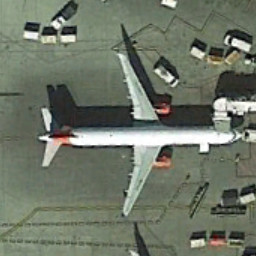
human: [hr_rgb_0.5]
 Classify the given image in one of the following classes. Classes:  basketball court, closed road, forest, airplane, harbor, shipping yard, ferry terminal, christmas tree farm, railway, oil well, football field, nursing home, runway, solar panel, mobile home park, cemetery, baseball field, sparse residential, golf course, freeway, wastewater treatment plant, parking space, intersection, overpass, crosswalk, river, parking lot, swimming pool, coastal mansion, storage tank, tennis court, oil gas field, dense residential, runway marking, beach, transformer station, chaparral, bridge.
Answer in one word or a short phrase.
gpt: airplane